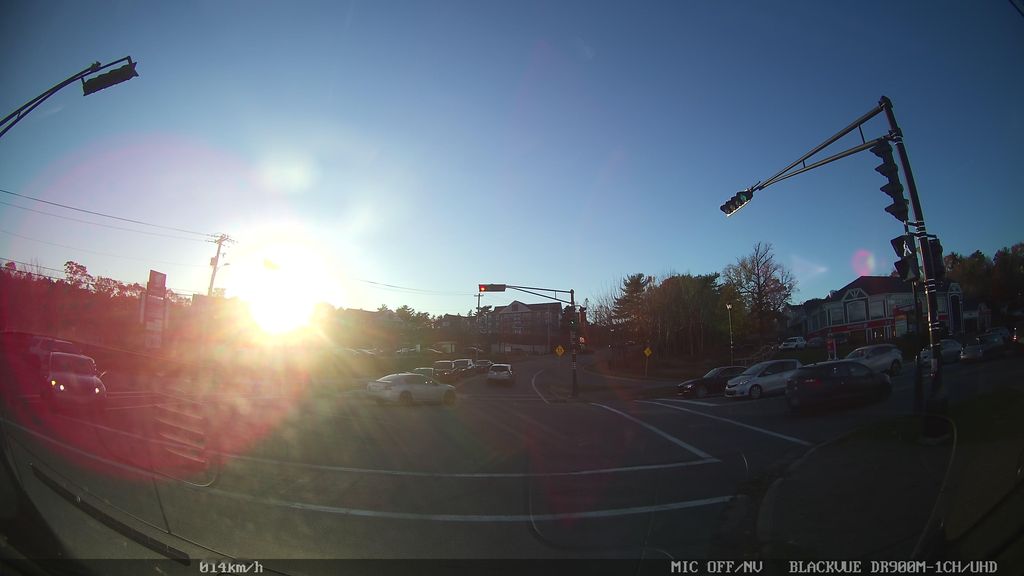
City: halifax